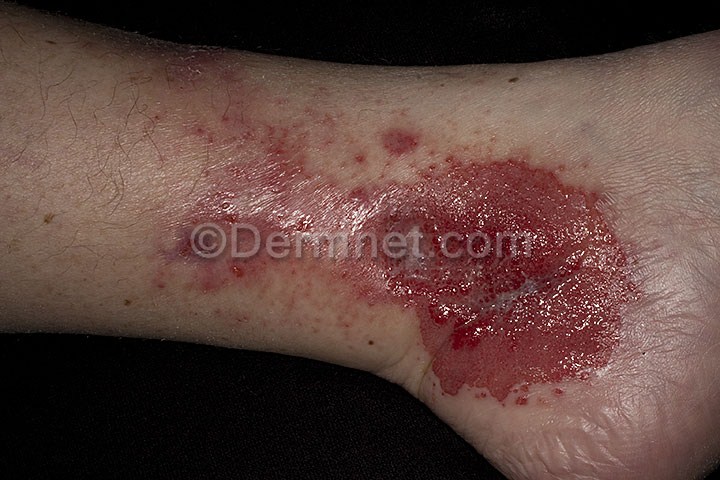
Disease: Poison Ivy Photos and other Contact Dermatitis